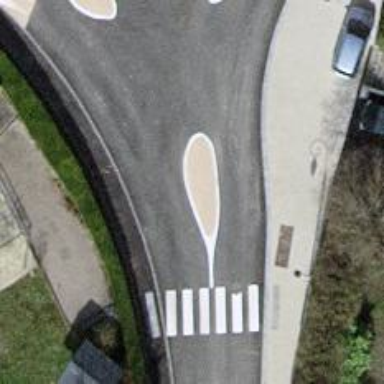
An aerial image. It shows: Tertiary road with asphalt surface and sidewalks on both sides. There is traffic calming table along the road.